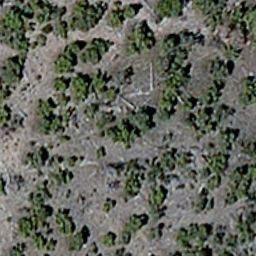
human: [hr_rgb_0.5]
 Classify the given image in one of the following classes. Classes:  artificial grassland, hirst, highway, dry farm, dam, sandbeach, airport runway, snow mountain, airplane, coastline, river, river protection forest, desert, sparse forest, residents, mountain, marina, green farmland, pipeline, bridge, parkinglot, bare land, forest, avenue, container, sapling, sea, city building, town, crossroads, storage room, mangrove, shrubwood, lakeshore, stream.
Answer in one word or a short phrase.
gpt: sparse forest